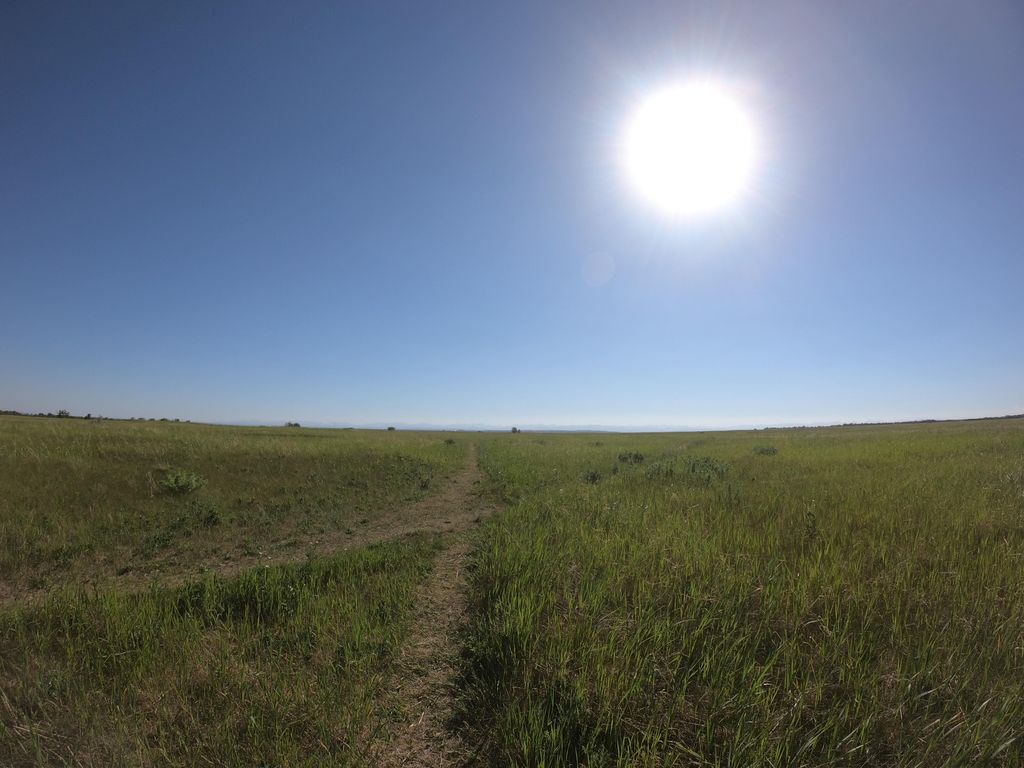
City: calgary